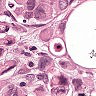
Metastatic tissue present: yes